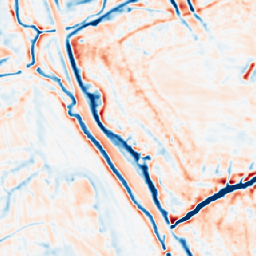
Category: multiscale
Decomposition family: dog_multiscale
Decomposition parameters: sigma_ratio: 1.4
n_scales: 4
base_sigma: 1
Upsampling method: nearest
Upsampling parameters: scale: 4
Upsampling scale: 4